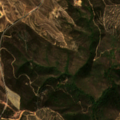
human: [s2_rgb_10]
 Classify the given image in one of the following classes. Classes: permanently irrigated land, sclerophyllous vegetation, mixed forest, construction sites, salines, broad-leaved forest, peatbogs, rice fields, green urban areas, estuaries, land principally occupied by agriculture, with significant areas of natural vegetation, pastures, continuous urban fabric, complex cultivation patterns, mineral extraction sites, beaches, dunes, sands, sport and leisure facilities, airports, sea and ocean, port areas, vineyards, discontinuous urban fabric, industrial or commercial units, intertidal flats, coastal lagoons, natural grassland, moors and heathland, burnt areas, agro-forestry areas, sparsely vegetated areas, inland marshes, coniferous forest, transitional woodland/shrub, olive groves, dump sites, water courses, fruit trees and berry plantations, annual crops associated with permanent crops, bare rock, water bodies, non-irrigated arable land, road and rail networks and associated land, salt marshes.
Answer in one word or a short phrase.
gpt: non-irrigated arable land, land principally occupied by agriculture, with significant areas of natural vegetation, broad-leaved forest, sclerophyllous vegetation, transitional woodland/shrub